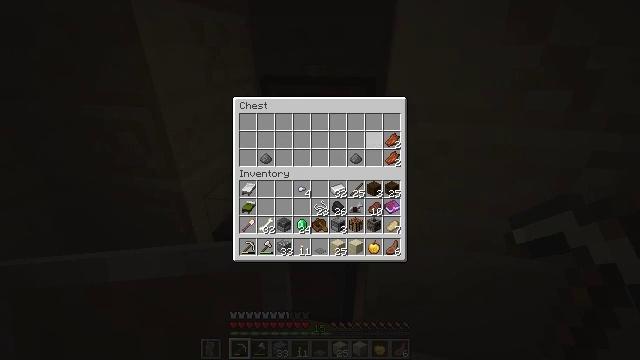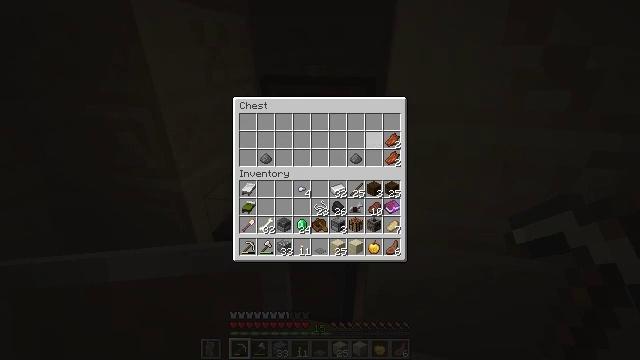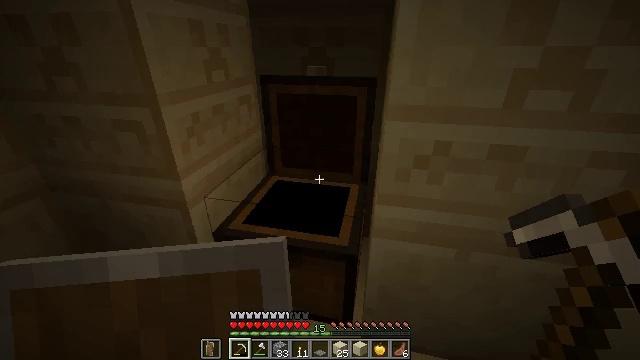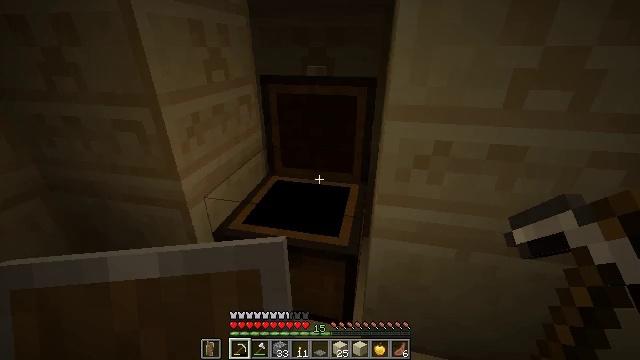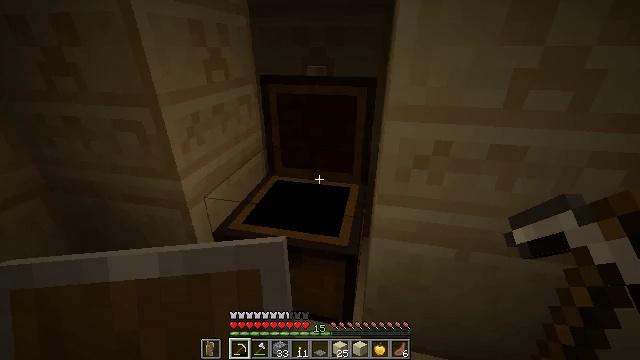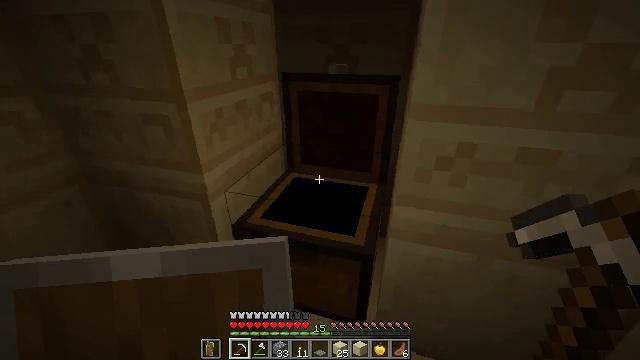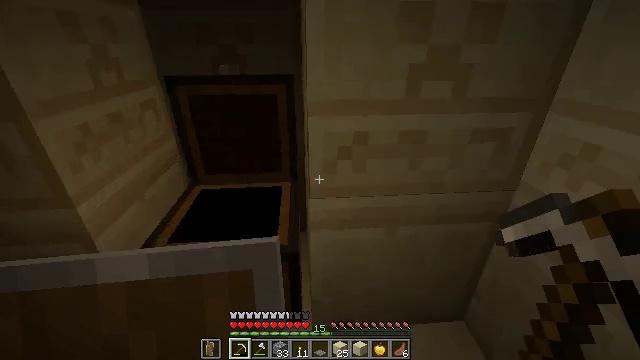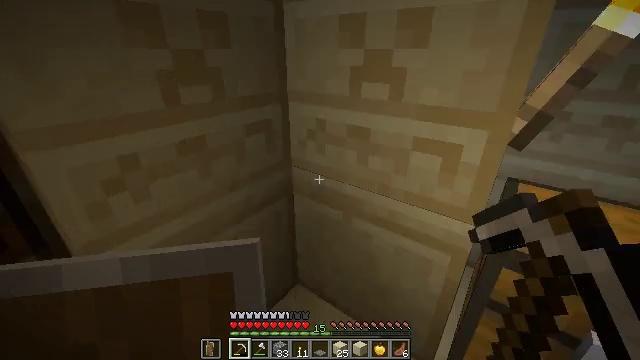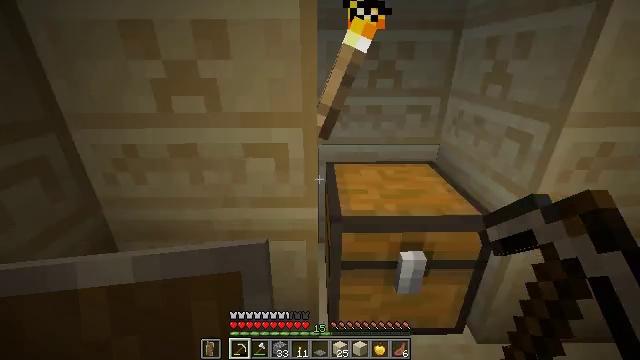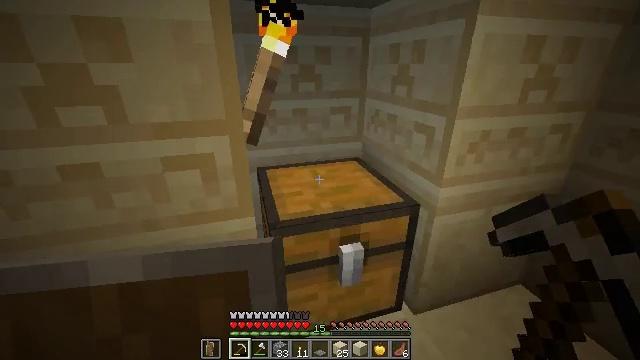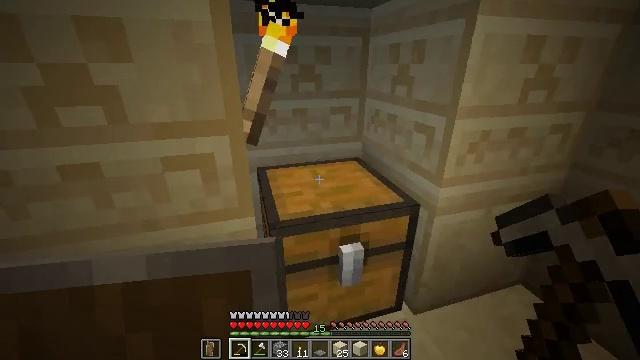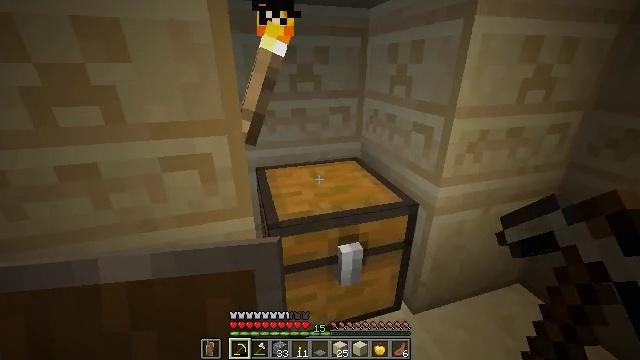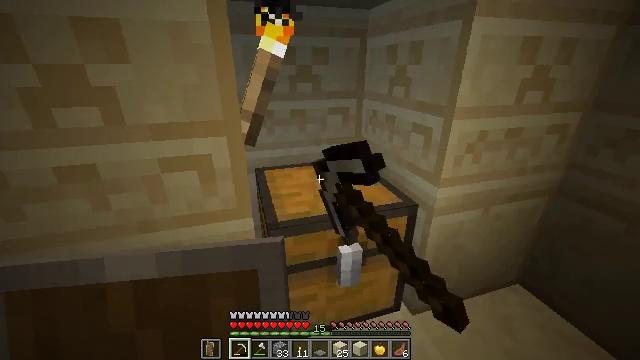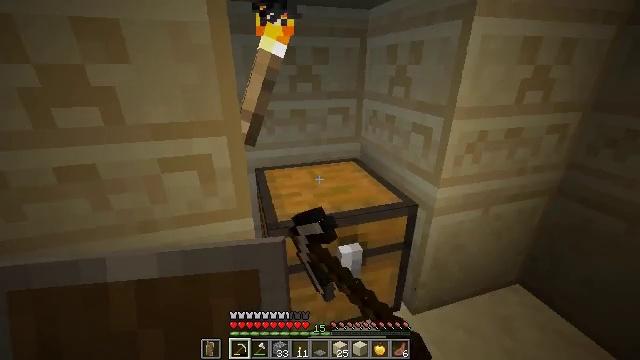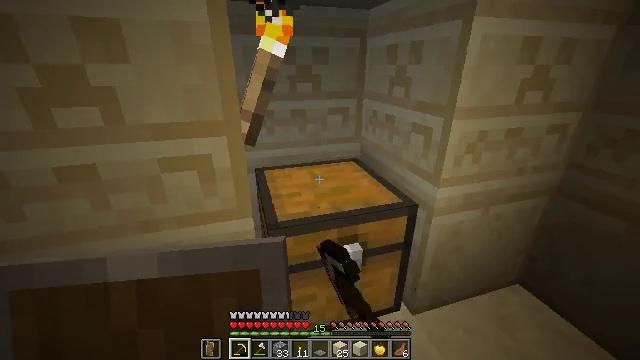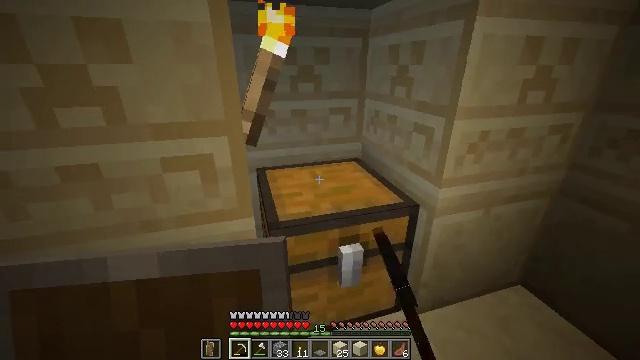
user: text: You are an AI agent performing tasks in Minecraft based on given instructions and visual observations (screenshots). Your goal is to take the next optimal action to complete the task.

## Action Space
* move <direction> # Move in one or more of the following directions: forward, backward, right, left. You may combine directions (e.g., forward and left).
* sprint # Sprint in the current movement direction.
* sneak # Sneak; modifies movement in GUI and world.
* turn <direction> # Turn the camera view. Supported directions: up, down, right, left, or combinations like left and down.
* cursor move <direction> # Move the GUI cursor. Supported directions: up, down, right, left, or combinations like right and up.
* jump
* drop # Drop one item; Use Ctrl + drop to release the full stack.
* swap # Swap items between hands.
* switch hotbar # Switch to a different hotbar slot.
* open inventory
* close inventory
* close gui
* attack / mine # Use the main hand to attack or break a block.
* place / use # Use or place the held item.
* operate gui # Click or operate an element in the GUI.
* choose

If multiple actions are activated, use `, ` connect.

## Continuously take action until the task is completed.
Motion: motion action
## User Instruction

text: Collect cut sandstone by mining it.
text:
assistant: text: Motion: no_op
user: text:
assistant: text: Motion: no_op
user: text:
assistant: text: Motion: close gui
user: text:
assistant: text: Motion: no_op
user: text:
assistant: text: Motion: turn left
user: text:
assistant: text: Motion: turn right
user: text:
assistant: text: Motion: turn right
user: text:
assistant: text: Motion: turn right and up
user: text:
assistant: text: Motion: turn right
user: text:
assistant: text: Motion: no_op
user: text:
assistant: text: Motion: use / place
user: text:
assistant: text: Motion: use / place
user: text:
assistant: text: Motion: use / place
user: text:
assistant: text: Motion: no_op
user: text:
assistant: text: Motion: no_op
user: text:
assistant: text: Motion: open gui
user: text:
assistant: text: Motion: no_op
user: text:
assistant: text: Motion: sneak
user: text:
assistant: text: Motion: sneak
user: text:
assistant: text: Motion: sneak
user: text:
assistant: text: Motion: sneak
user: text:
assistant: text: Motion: sneak, cursor move left and up
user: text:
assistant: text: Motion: sneak, cursor move up
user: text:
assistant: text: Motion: sneak, cursor move up
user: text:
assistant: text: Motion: sneak
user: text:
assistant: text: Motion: sneak, cursor move left
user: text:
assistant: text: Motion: sneak, cursor move left
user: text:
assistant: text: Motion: sneak
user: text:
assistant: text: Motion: sneak, operate gui
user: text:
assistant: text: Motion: sneak, operate gui